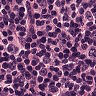
Metastatic tissue present: yes